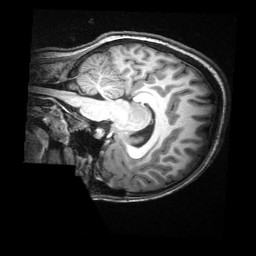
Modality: T1w
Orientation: sagittal
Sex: female